Question: This error appear when I try to create a new angular project with the command 'ng new app-new'
I have this error on the following picture :

So I tried to uninstall and install again angular, and research this file but it's not in the directory.
Do you know what can cause this error please ?
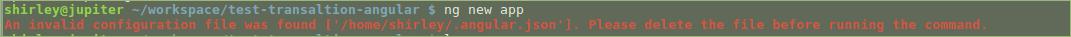
Answer: This is not an "error" with the Angular CLI, but a config file at a level it probably shouldn't be. '/home/shirley/.angular.json' is listed in the error, and the error suggests that you delete it. If you don't need that file for anything else you're working on, delete the file. If you do need the file, Angular CLI won't work at this level.
'''
ls -a /home/shirley/ <-- file is in here
rm /home/shirley/.angular.json <-- remove it
'''